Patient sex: M
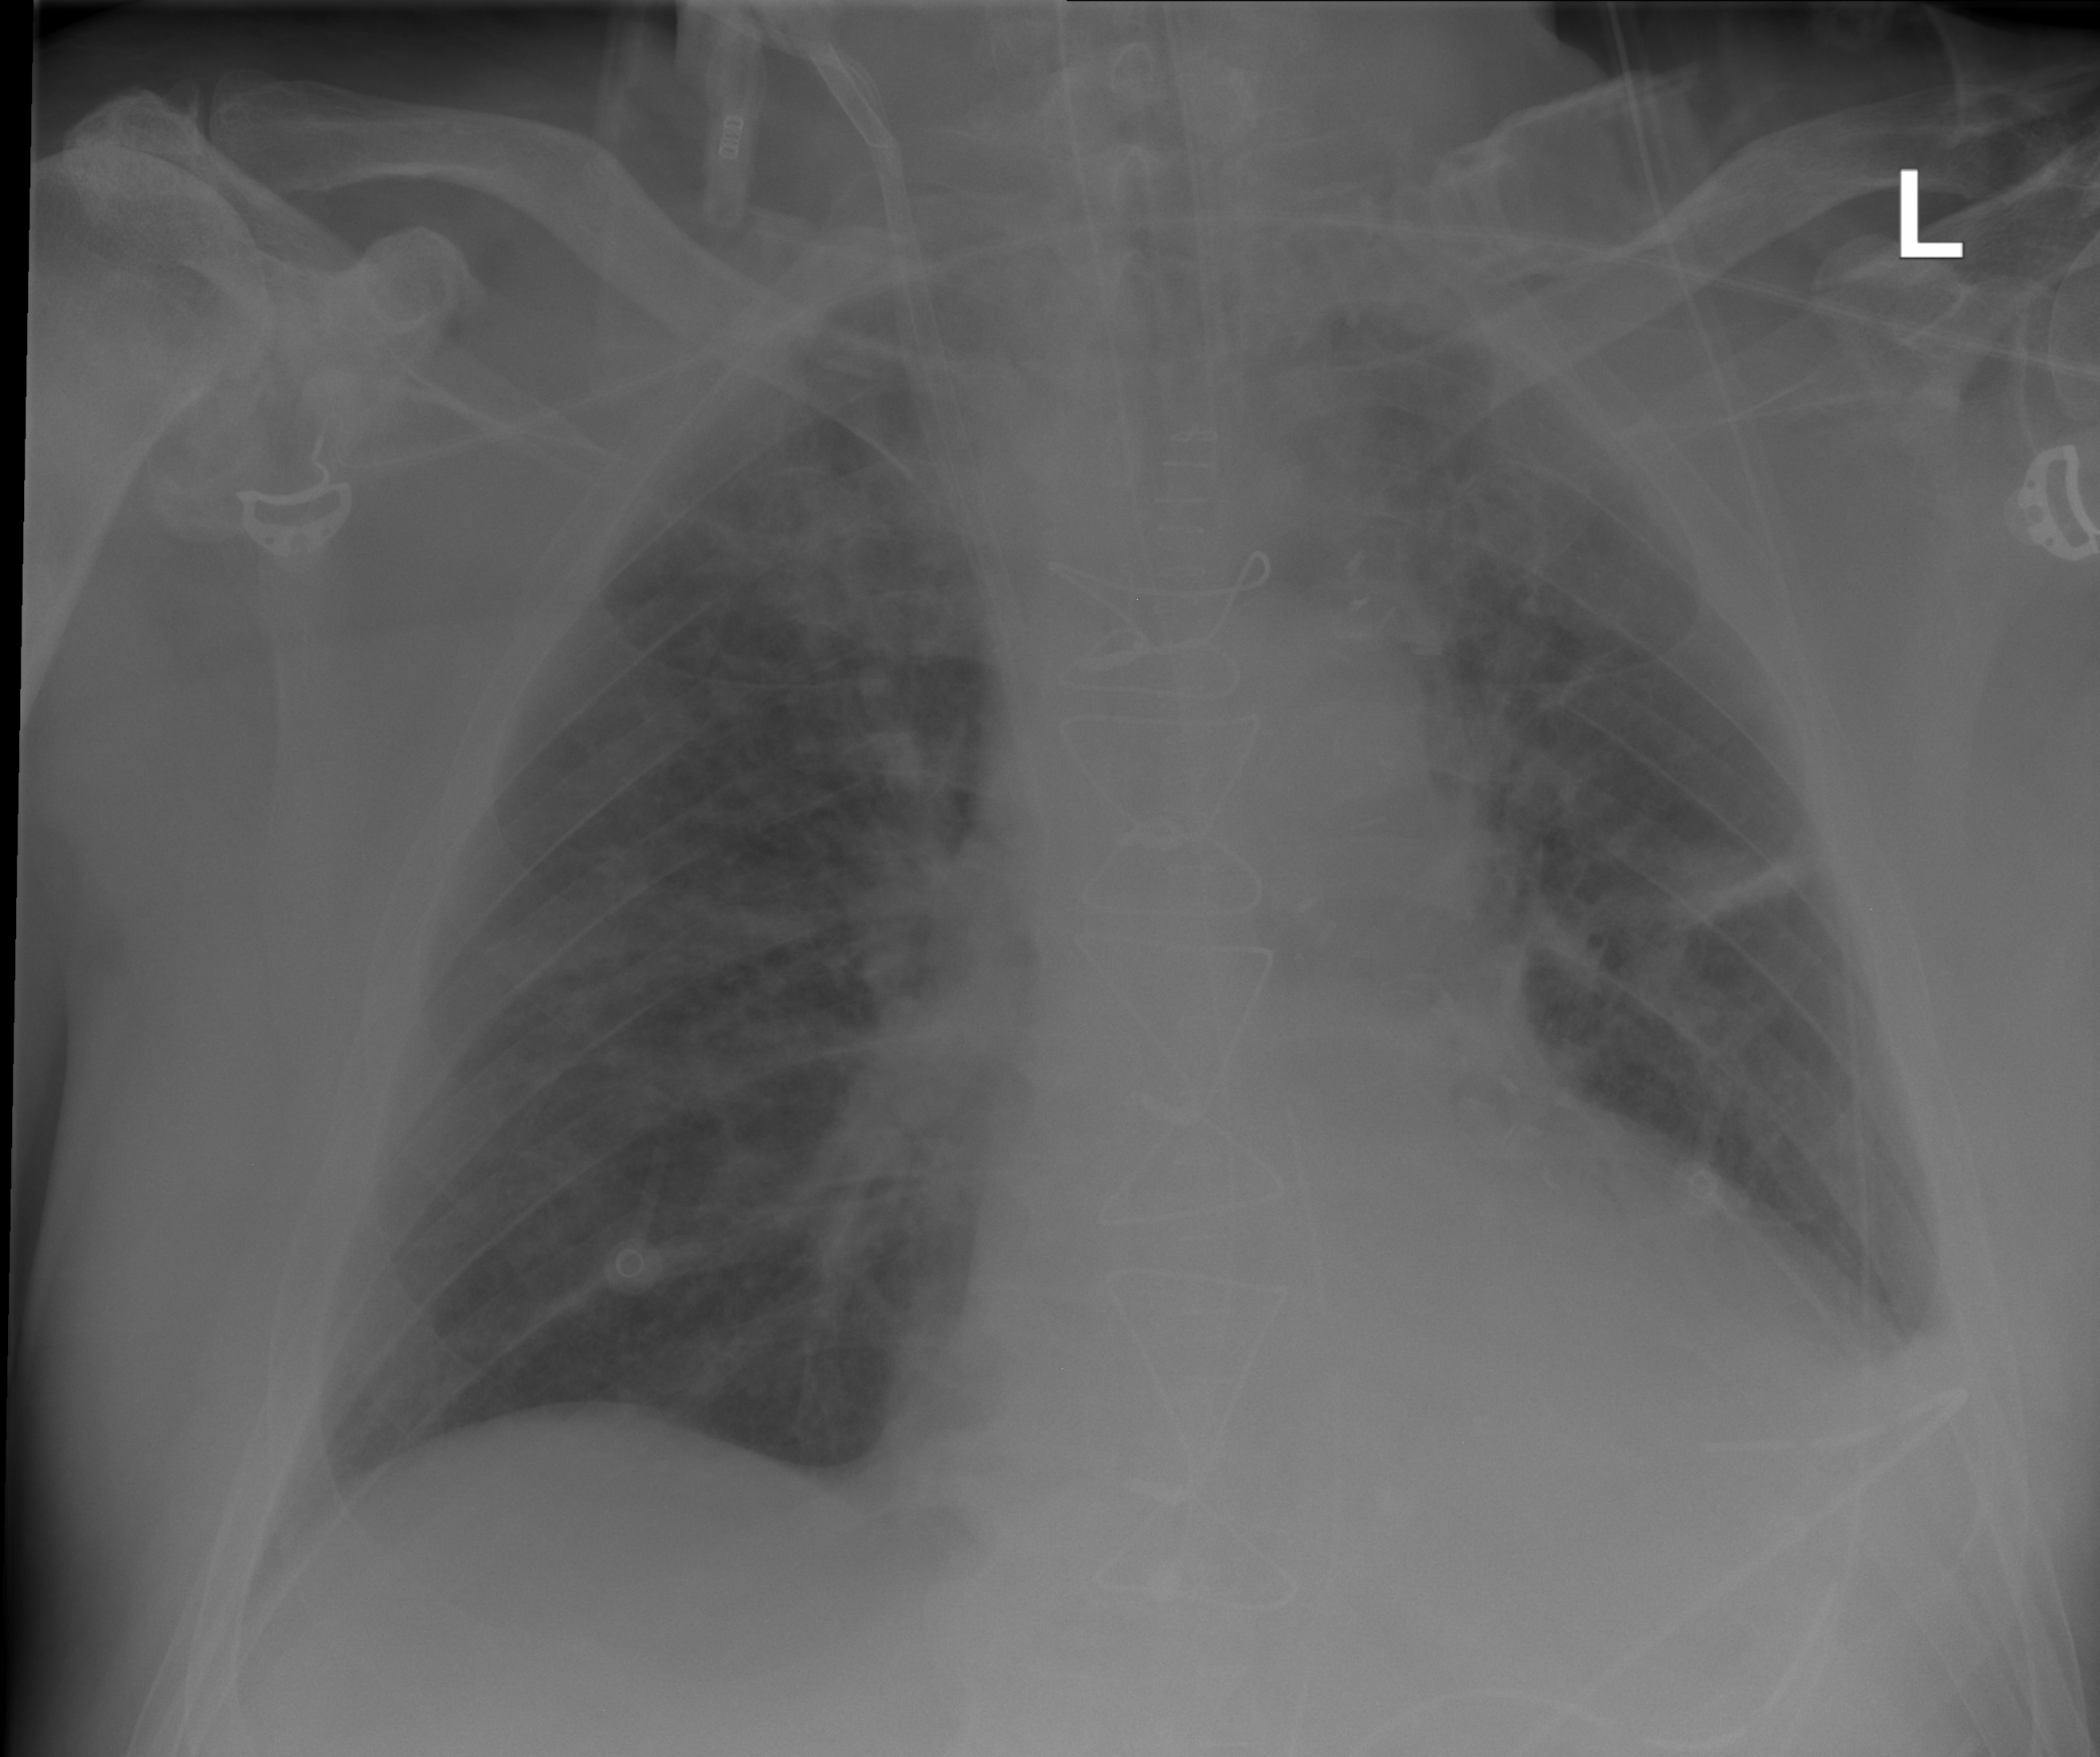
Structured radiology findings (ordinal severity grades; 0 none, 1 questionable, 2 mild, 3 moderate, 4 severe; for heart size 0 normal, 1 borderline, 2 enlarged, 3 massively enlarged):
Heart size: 2
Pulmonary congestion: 2
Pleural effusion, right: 0
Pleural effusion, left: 2
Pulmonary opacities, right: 2
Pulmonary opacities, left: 2
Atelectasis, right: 2
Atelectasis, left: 2